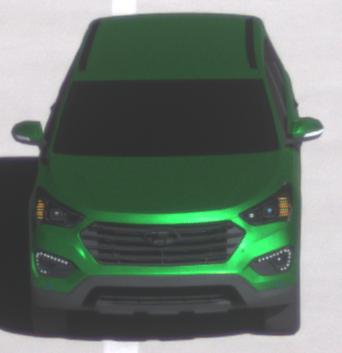
Make: Hyundai
Model: Santa Fe 2.4 GDI
Detailed model: Santa Fe (DM)
Model produced from: 2017/08
Model produced until: 2018/01
Doors: 5
Color: green
Road condition: dry road
Daytime: midday
Contrast: high contrast